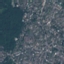
Land use / land cover: Residential